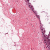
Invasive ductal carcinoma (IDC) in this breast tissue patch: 0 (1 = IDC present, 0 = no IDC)